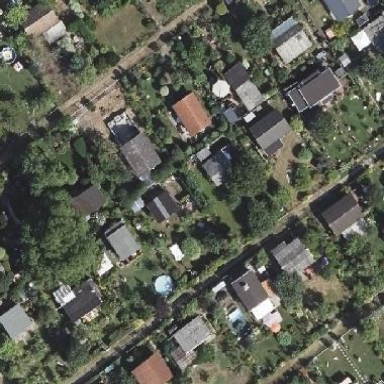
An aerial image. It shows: Plot in the allotments.